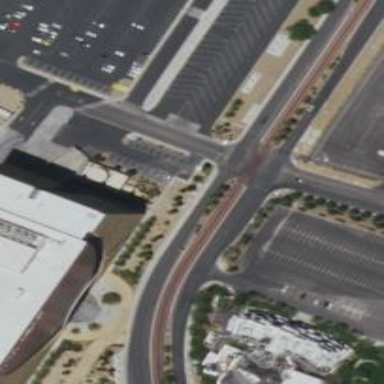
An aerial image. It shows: Solid stop line on the road marking.